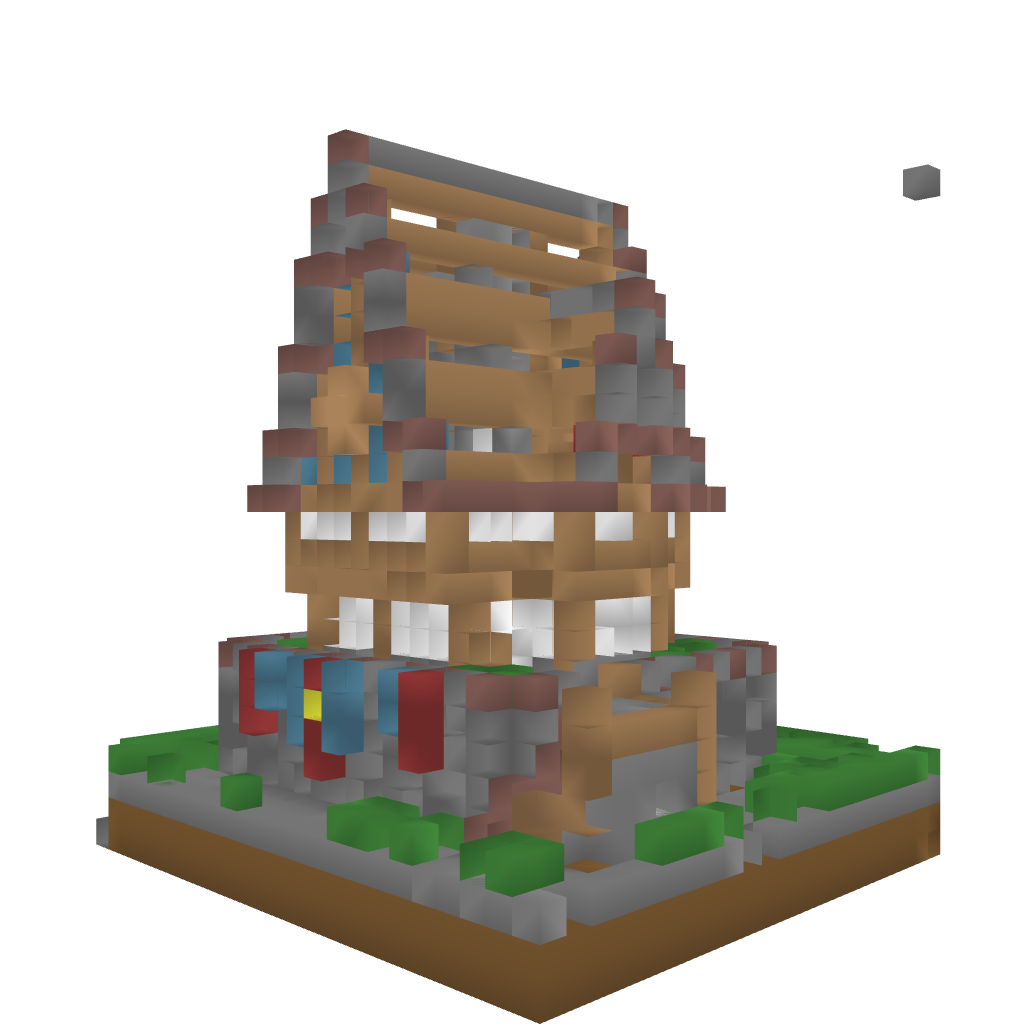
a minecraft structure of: Blue Wolf Inn high quality